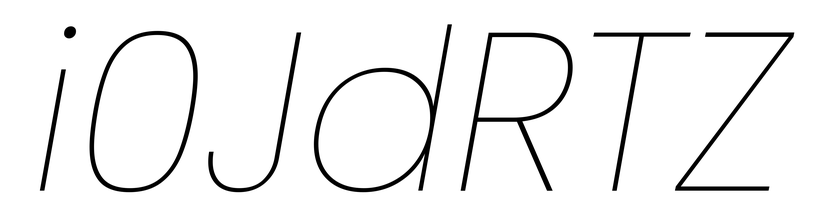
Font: Poppins-ThinItalic